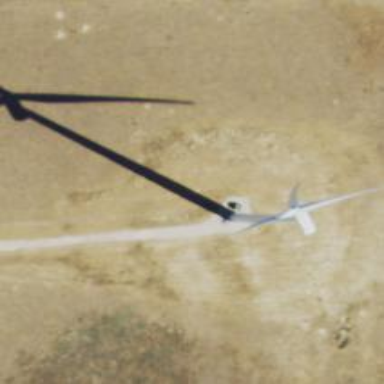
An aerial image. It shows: Wind generator using horizontal axis wind turbines.